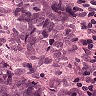
Metastatic tissue present: yes